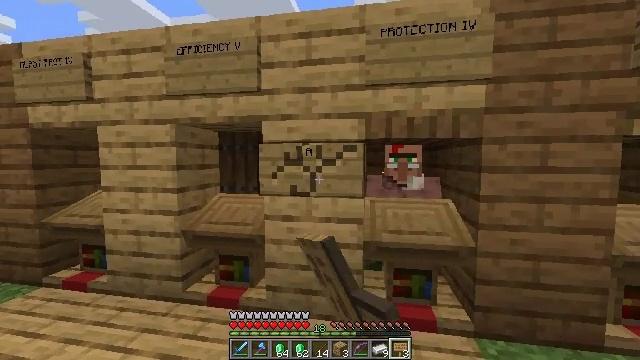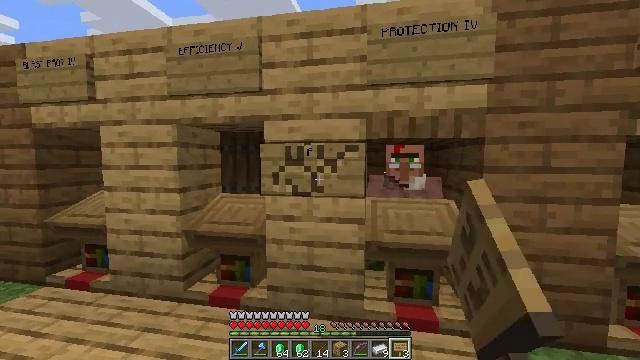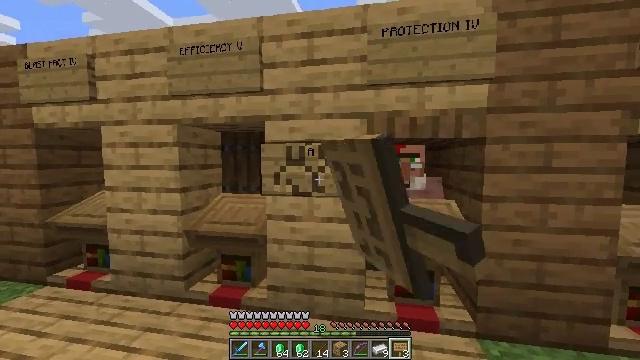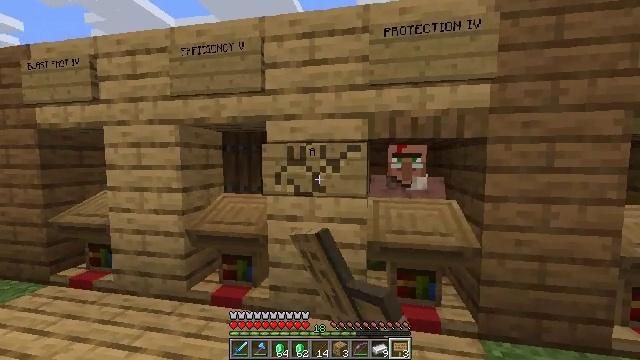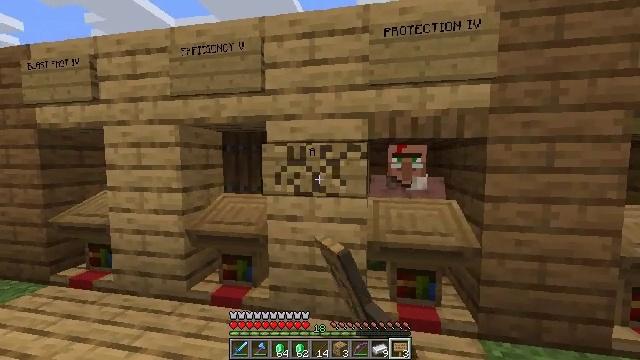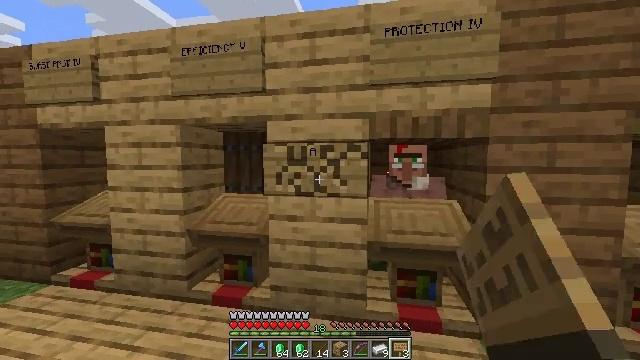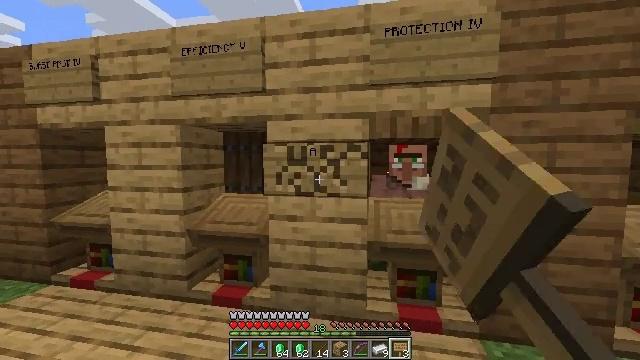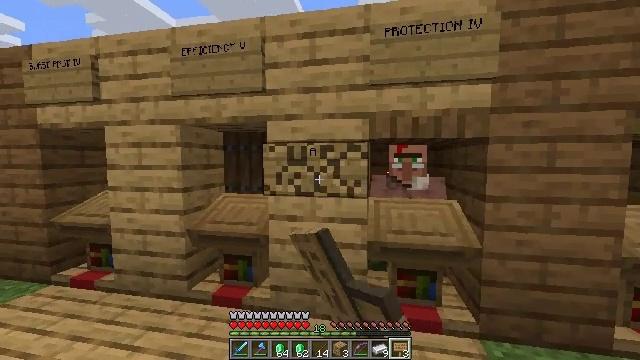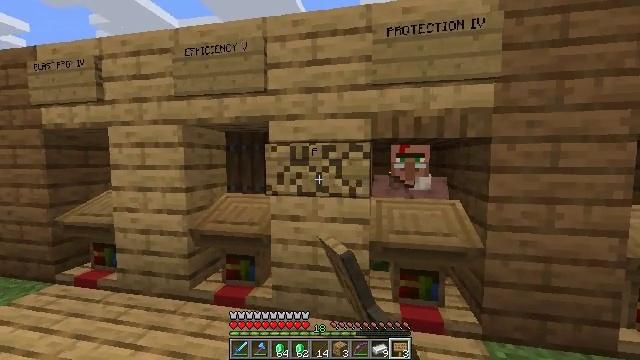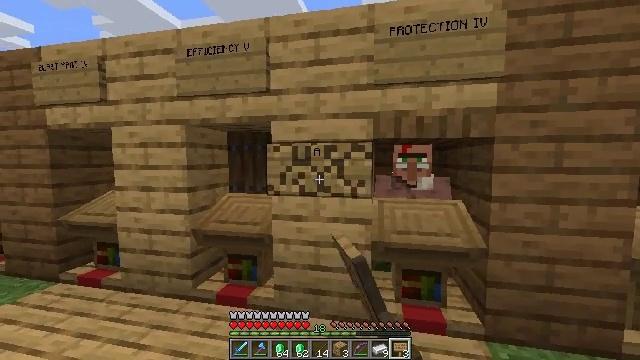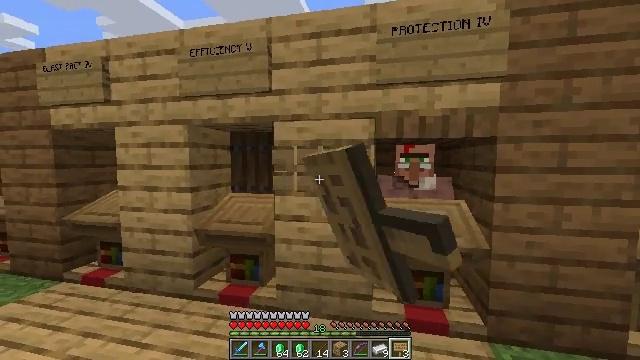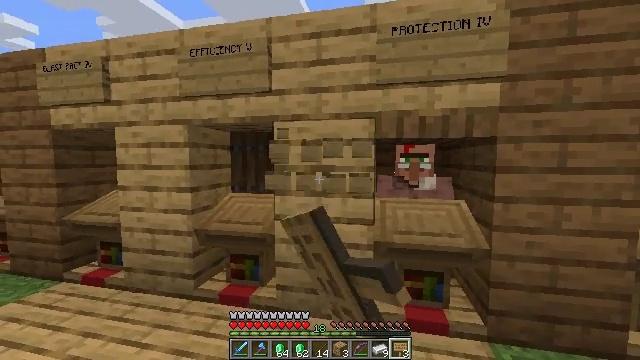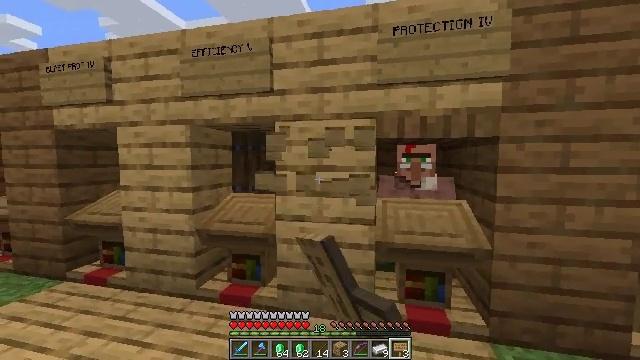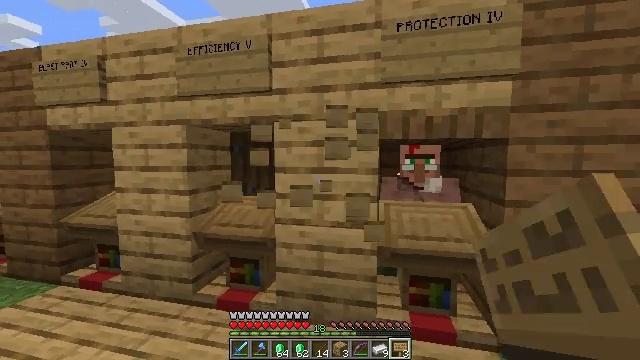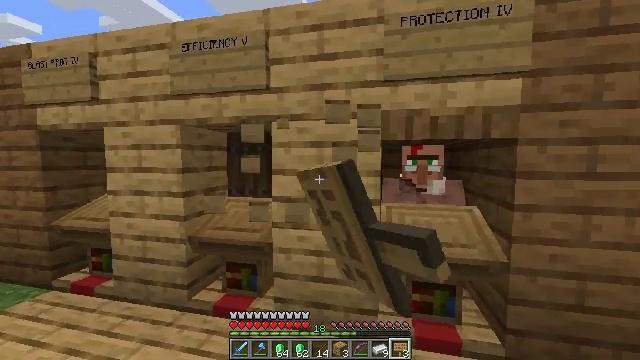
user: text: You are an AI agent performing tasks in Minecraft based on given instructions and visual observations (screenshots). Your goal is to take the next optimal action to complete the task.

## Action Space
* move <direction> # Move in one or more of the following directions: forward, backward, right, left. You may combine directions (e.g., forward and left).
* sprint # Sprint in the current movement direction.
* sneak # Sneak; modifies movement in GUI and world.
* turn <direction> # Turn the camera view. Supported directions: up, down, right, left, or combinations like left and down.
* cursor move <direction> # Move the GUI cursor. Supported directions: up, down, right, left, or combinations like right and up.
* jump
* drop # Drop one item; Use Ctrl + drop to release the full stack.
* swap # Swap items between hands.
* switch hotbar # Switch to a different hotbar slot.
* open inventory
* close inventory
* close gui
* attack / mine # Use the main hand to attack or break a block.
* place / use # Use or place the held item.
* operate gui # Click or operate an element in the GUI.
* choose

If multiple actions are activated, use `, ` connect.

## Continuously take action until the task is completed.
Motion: motion action
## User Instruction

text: Collect the oak wall sign by mining it.
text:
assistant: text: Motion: attack / mine
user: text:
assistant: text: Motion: attack / mine
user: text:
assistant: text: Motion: attack / mine
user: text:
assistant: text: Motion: attack / mine
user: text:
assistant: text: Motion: attack / mine
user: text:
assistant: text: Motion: attack / mine
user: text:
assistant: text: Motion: attack / mine
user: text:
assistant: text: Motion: attack / mine
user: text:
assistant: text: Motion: attack / mine
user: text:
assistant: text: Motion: attack / mine
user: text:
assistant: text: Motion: attack / mine
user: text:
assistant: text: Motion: attack / mine
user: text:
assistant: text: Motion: move forward, attack / mine
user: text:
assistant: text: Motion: move forward, attack / mine
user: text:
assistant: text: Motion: attack / mine